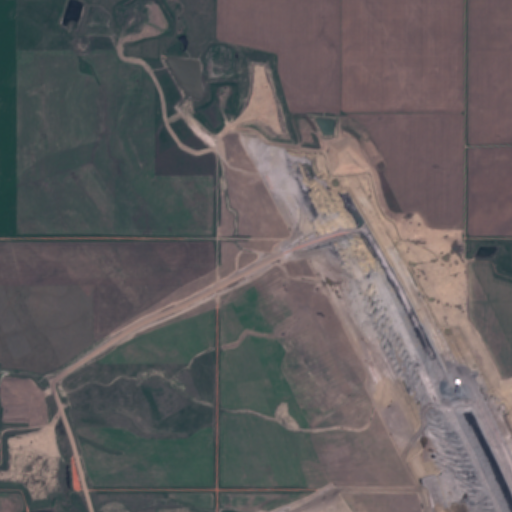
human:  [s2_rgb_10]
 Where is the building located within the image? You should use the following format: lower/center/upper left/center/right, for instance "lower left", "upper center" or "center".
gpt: The building is located in the upper right of the image.
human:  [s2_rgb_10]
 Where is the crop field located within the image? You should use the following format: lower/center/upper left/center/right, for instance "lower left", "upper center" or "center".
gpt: There is no crop field in the image.